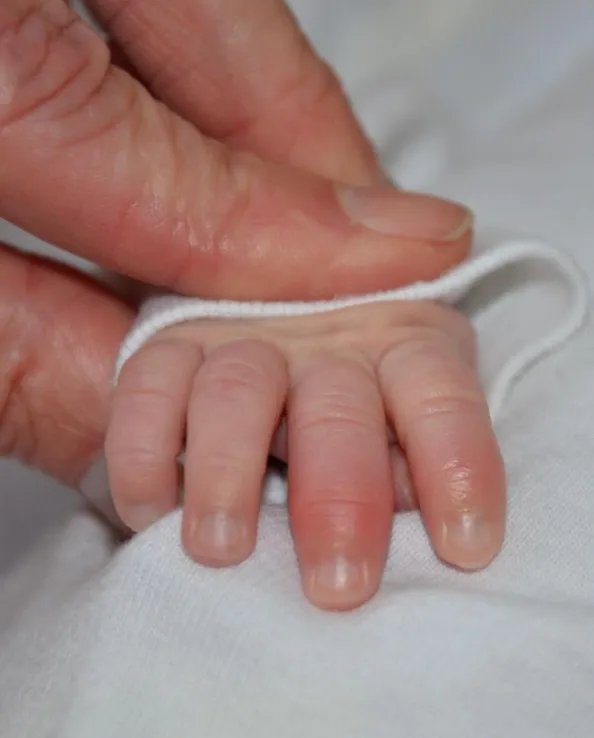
Arthritis in neonatal CINCA syndrome.
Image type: medical_photograph (skin_photograph)